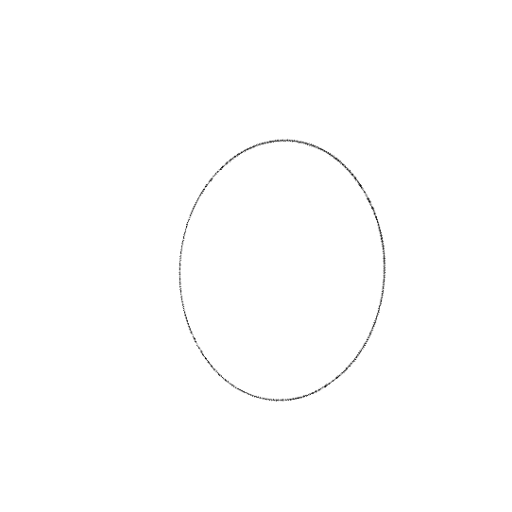
Crossing number: 0